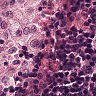
Metastatic tissue present: no